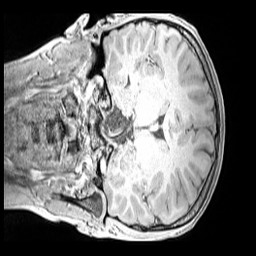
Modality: MP2RAGE
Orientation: coronal
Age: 11
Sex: male
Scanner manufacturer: siemens
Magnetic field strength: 3 T
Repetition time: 4 s
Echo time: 0.00299 s